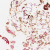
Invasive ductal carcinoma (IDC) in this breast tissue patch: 0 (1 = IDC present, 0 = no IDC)